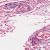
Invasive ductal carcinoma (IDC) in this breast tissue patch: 0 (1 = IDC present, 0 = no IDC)